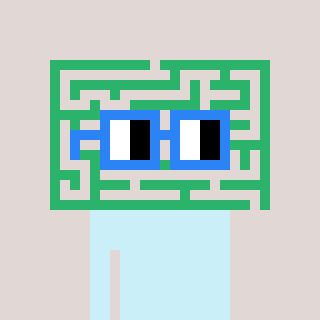
a pixel art character with square blue glasses, a maze-shaped head and a redpinkish-colored body on a warm background